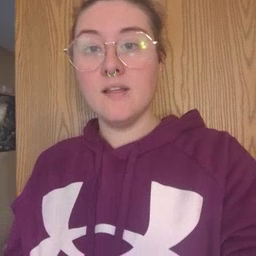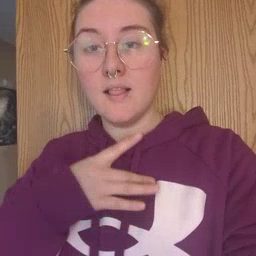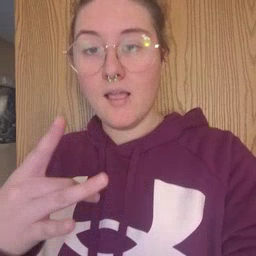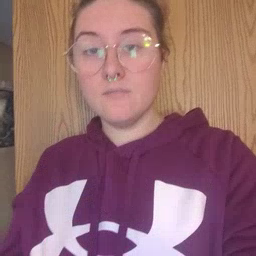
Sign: like